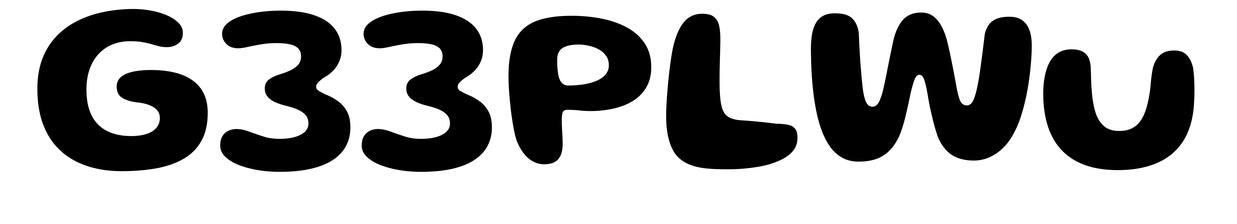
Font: Gluten_SemiBold